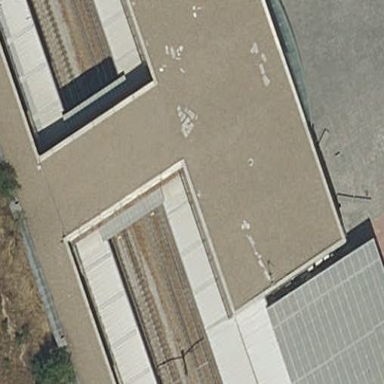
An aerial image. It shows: Train station building.